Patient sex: M
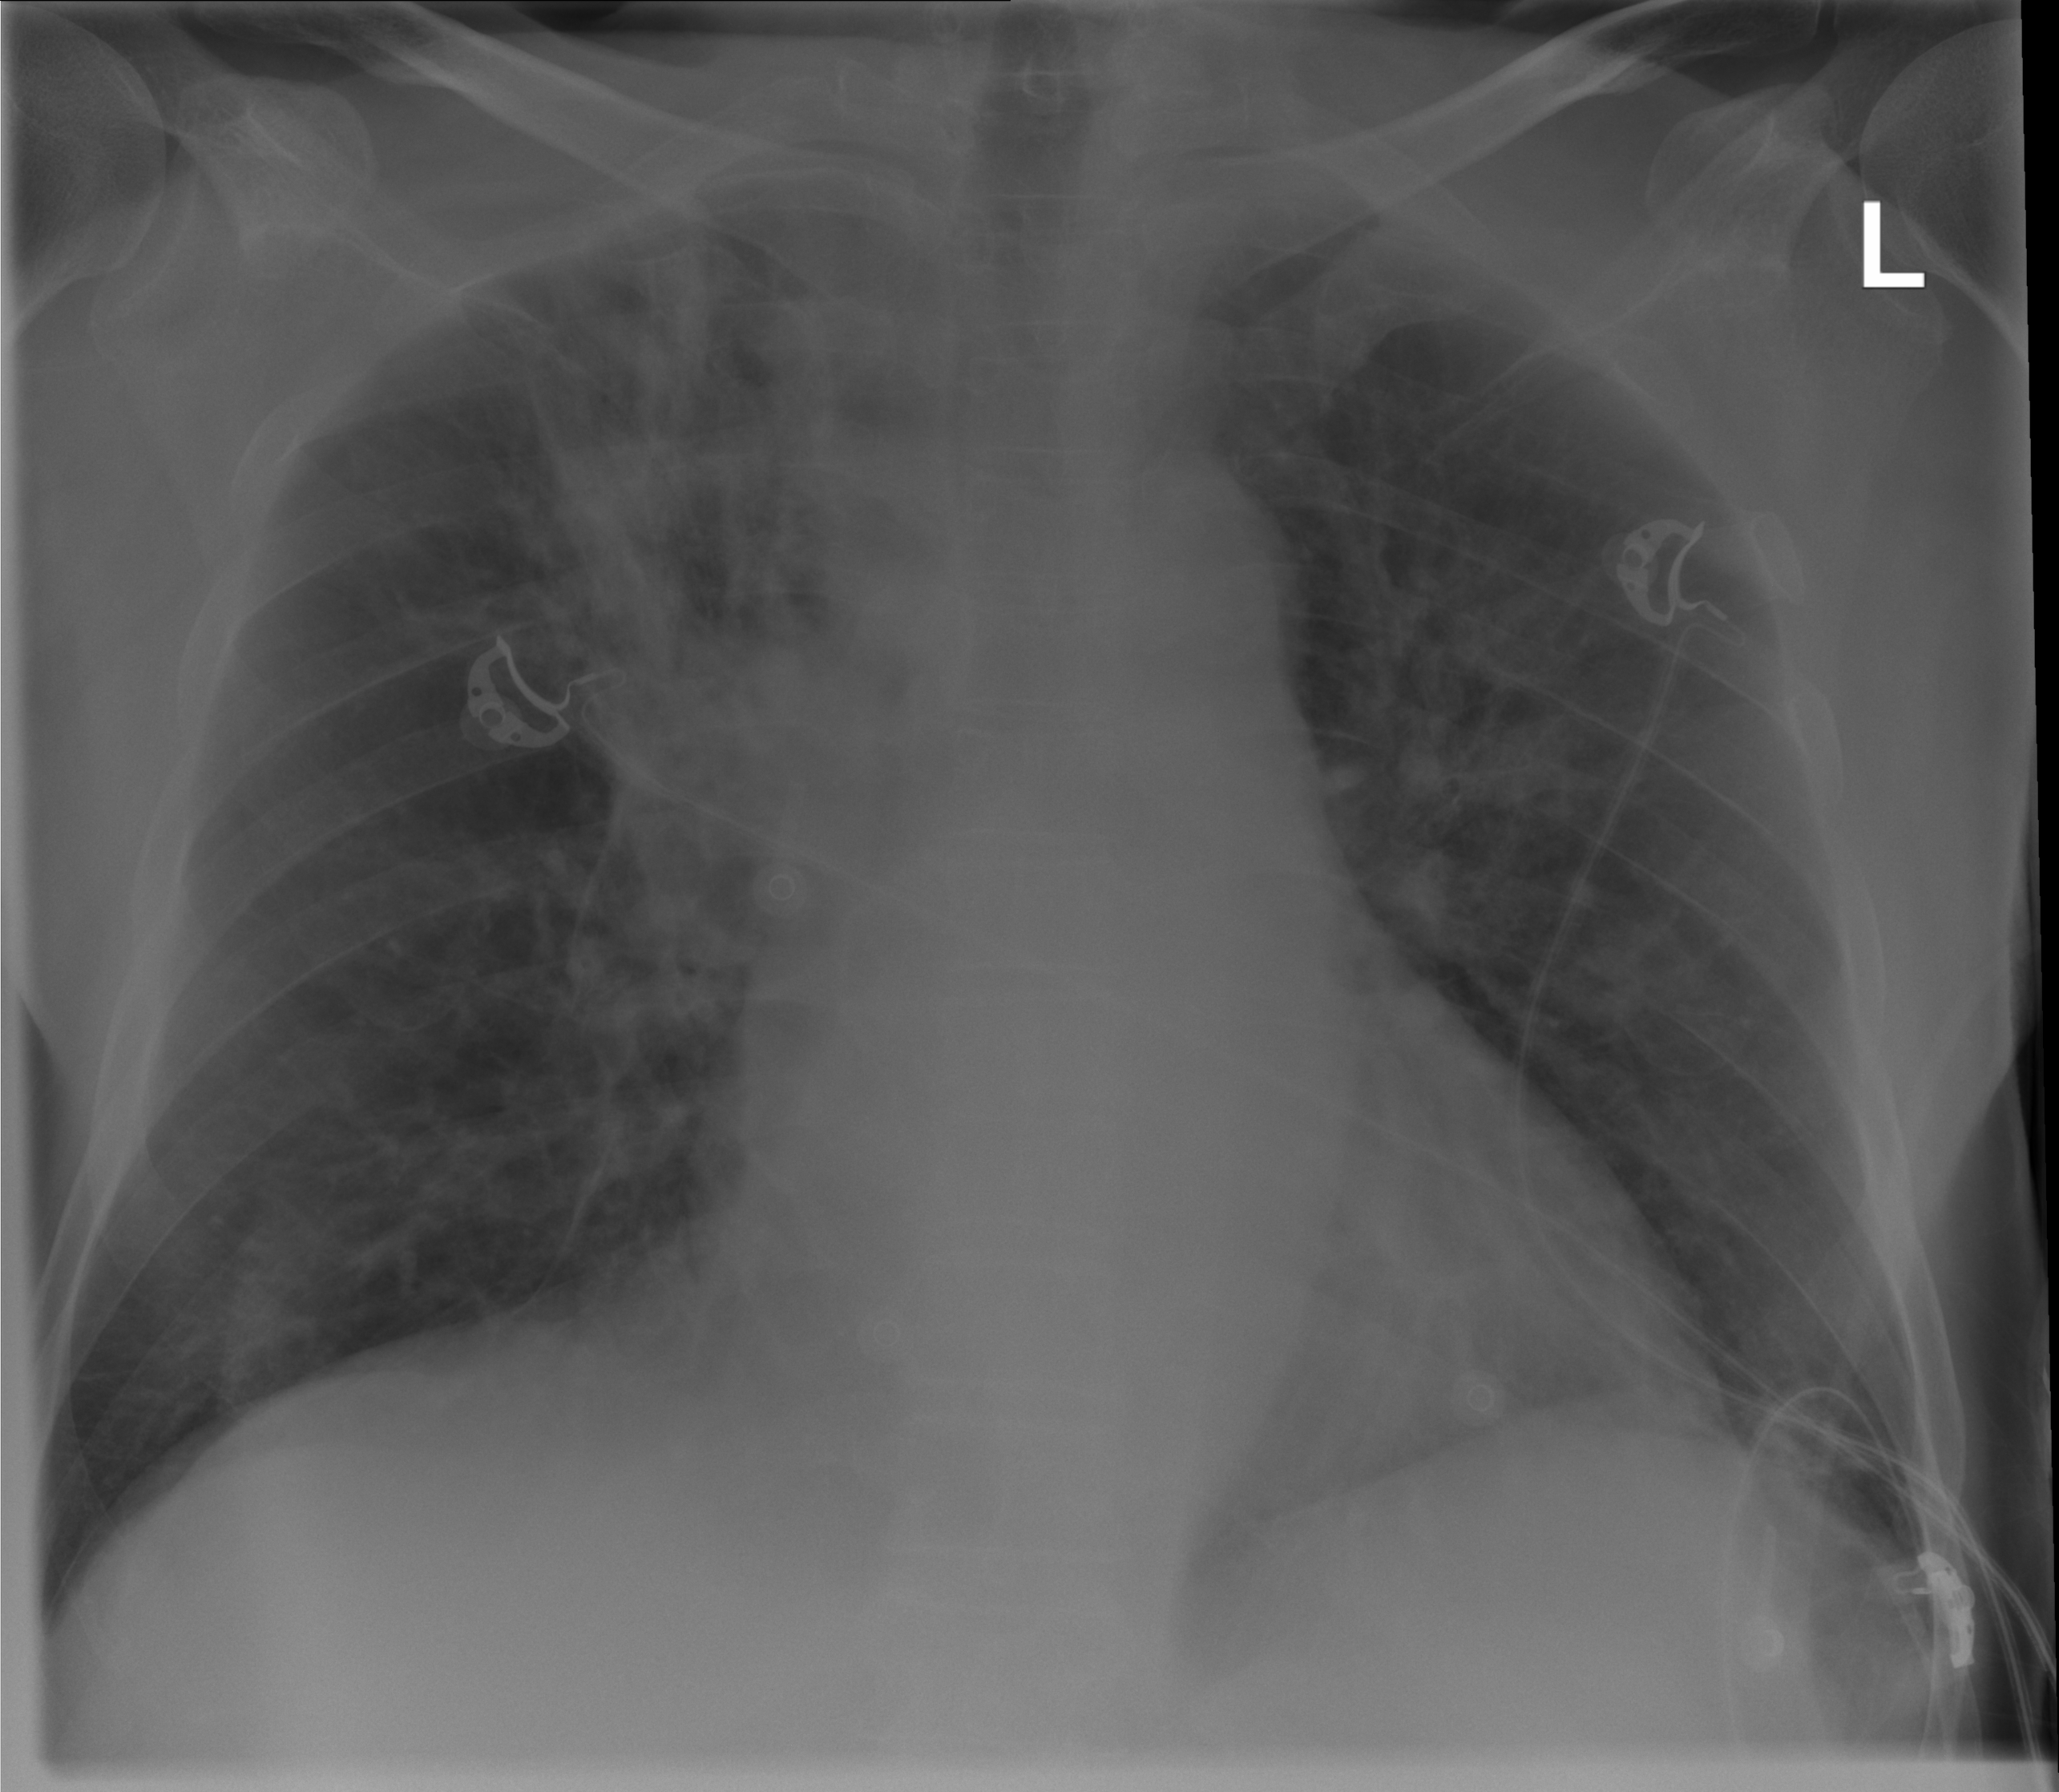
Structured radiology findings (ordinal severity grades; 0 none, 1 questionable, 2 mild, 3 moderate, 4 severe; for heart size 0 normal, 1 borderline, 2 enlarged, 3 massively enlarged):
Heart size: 0
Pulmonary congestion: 0
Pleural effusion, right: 0
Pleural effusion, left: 0
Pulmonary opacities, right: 2
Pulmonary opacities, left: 0
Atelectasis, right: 0
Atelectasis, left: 0